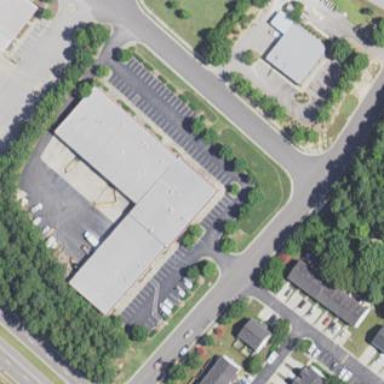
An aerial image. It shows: Commercial building.